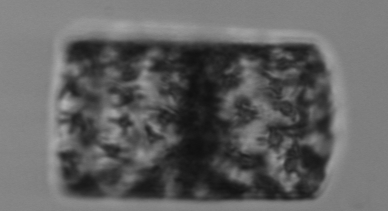
Label: Guinardia_flaccida